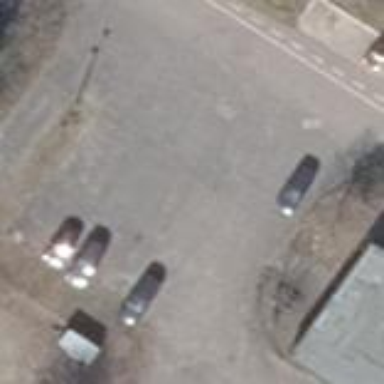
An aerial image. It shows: Parking area.